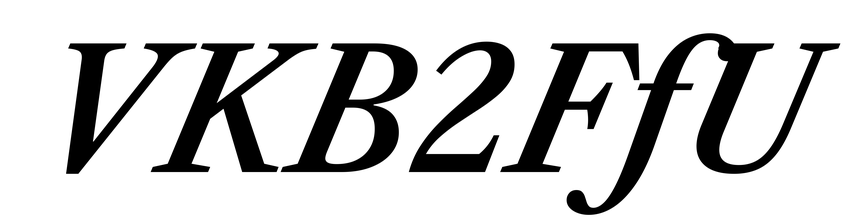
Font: LibreCaslonText-Italic_SemiBold_Italic